Current action and preconditions to check: trajectory_clear

Your task: For each precondition in the list above, predict whether it will hold at this action.

Consider the current scene as observed from the mobile robot's camera, and analyze the predicted future states of all dynamic agents (e.g., people, animals, vehicles, or any moving entities) within the NEXT SECOND.

IMPORTANT: Only answer "very likely" if you are absolutely certain—based on strong, clear evidence—that a dynamic agent will violate the precondition in the predicted future state. Do NOT answer "very likely" for unlikely, ambiguous, or low-probability risks.

Ask yourself for each precondition: Is there a high probability, with clear and convincing evidence, that the predicted future states of any dynamic agent will interfere with the predicted future state of the currently executing action within the NEXT SECOND, causing that precondition to fail?

Assess the risk level based on these predictions. Use "likely" or "very likely" if motions create a clear risk of interference.

Use "neutral" or "improbable" if agents are nearby but their predicted paths are clearly diverging or non-conflicting.

Failure Risk Categories: "very improbable", "improbable", "neutral", "likely", "very likely"

Answer Format: Output ONLY the probability_of_failure value from these categories: "very improbable", "improbable", "neutral", "likely", "very likely"

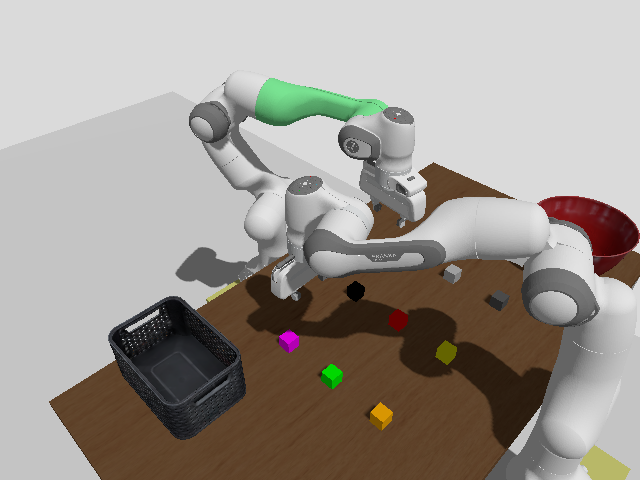

Answer: very improbable